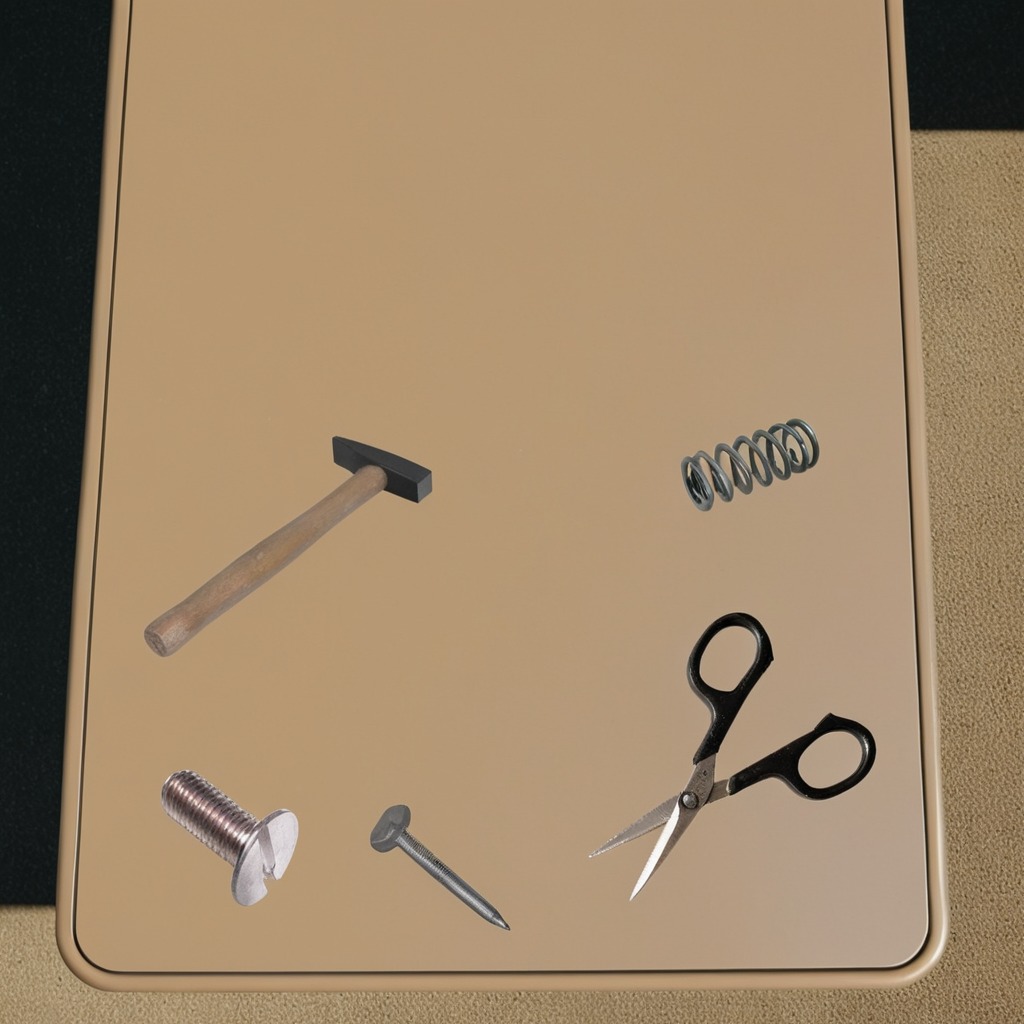
A metal machine screw, an iron nail, a hammer, a coiled metal spring, and a pair of scissors are lying on the textured surface.